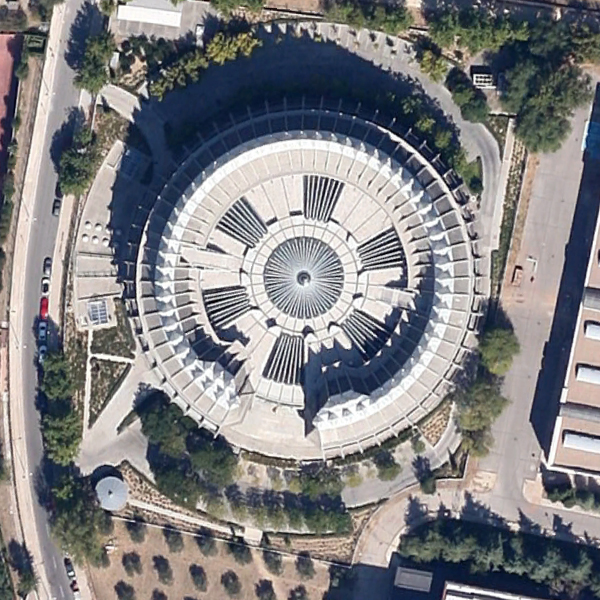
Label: Center